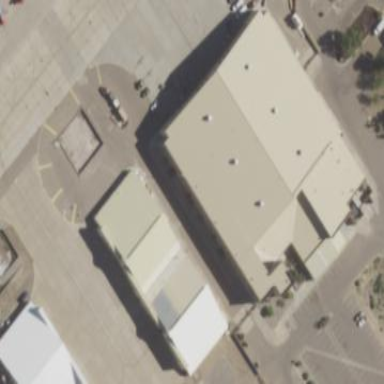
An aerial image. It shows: Hangar building located at airport.